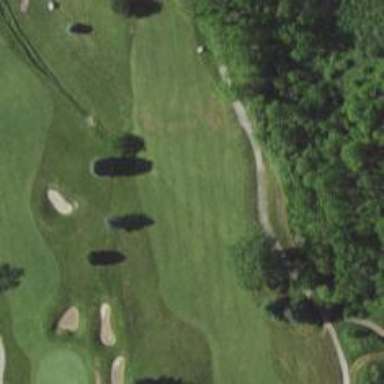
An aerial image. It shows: Golf hole.